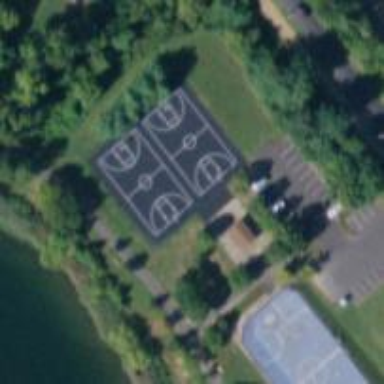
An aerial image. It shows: Basketball court in the leisure land pitch.